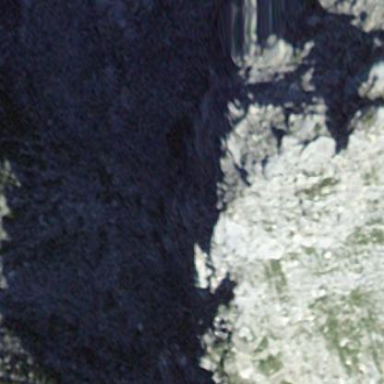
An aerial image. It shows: Landscape dominated by bare rock.